Current action and preconditions to check: trajectory_clear

Your task: For each precondition in the list above, predict whether it will hold at this action.

Consider the current scene as observed from the mobile robot's camera, and analyze the predicted future states of all dynamic agents (e.g., people, animals, vehicles, or any moving entities) within the NEXT SECOND.

IMPORTANT: Only answer "very likely" if you are absolutely certain—based on strong, clear evidence—that a dynamic agent will violate the precondition in the predicted future state. Do NOT answer "very likely" for unlikely, ambiguous, or low-probability risks.

Ask yourself for each precondition: Is there a high probability, with clear and convincing evidence, that the predicted future states of any dynamic agent will interfere with the predicted future state of the currently executing action within the NEXT SECOND, causing that precondition to fail?

Assess the risk level based on these predictions. Use "likely" or "very likely" if motions create a clear risk of interference.

Use "neutral" or "improbable" if agents are nearby but their predicted paths are clearly diverging or non-conflicting.

Failure Risk Categories: "very improbable", "improbable", "neutral", "likely", "very likely"

Answer Format: Output ONLY the probability_of_failure value from these categories: "very improbable", "improbable", "neutral", "likely", "very likely"

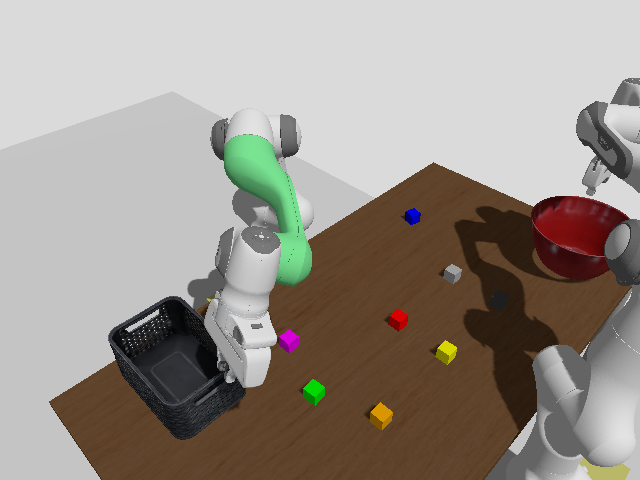

Answer: very improbable